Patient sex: M
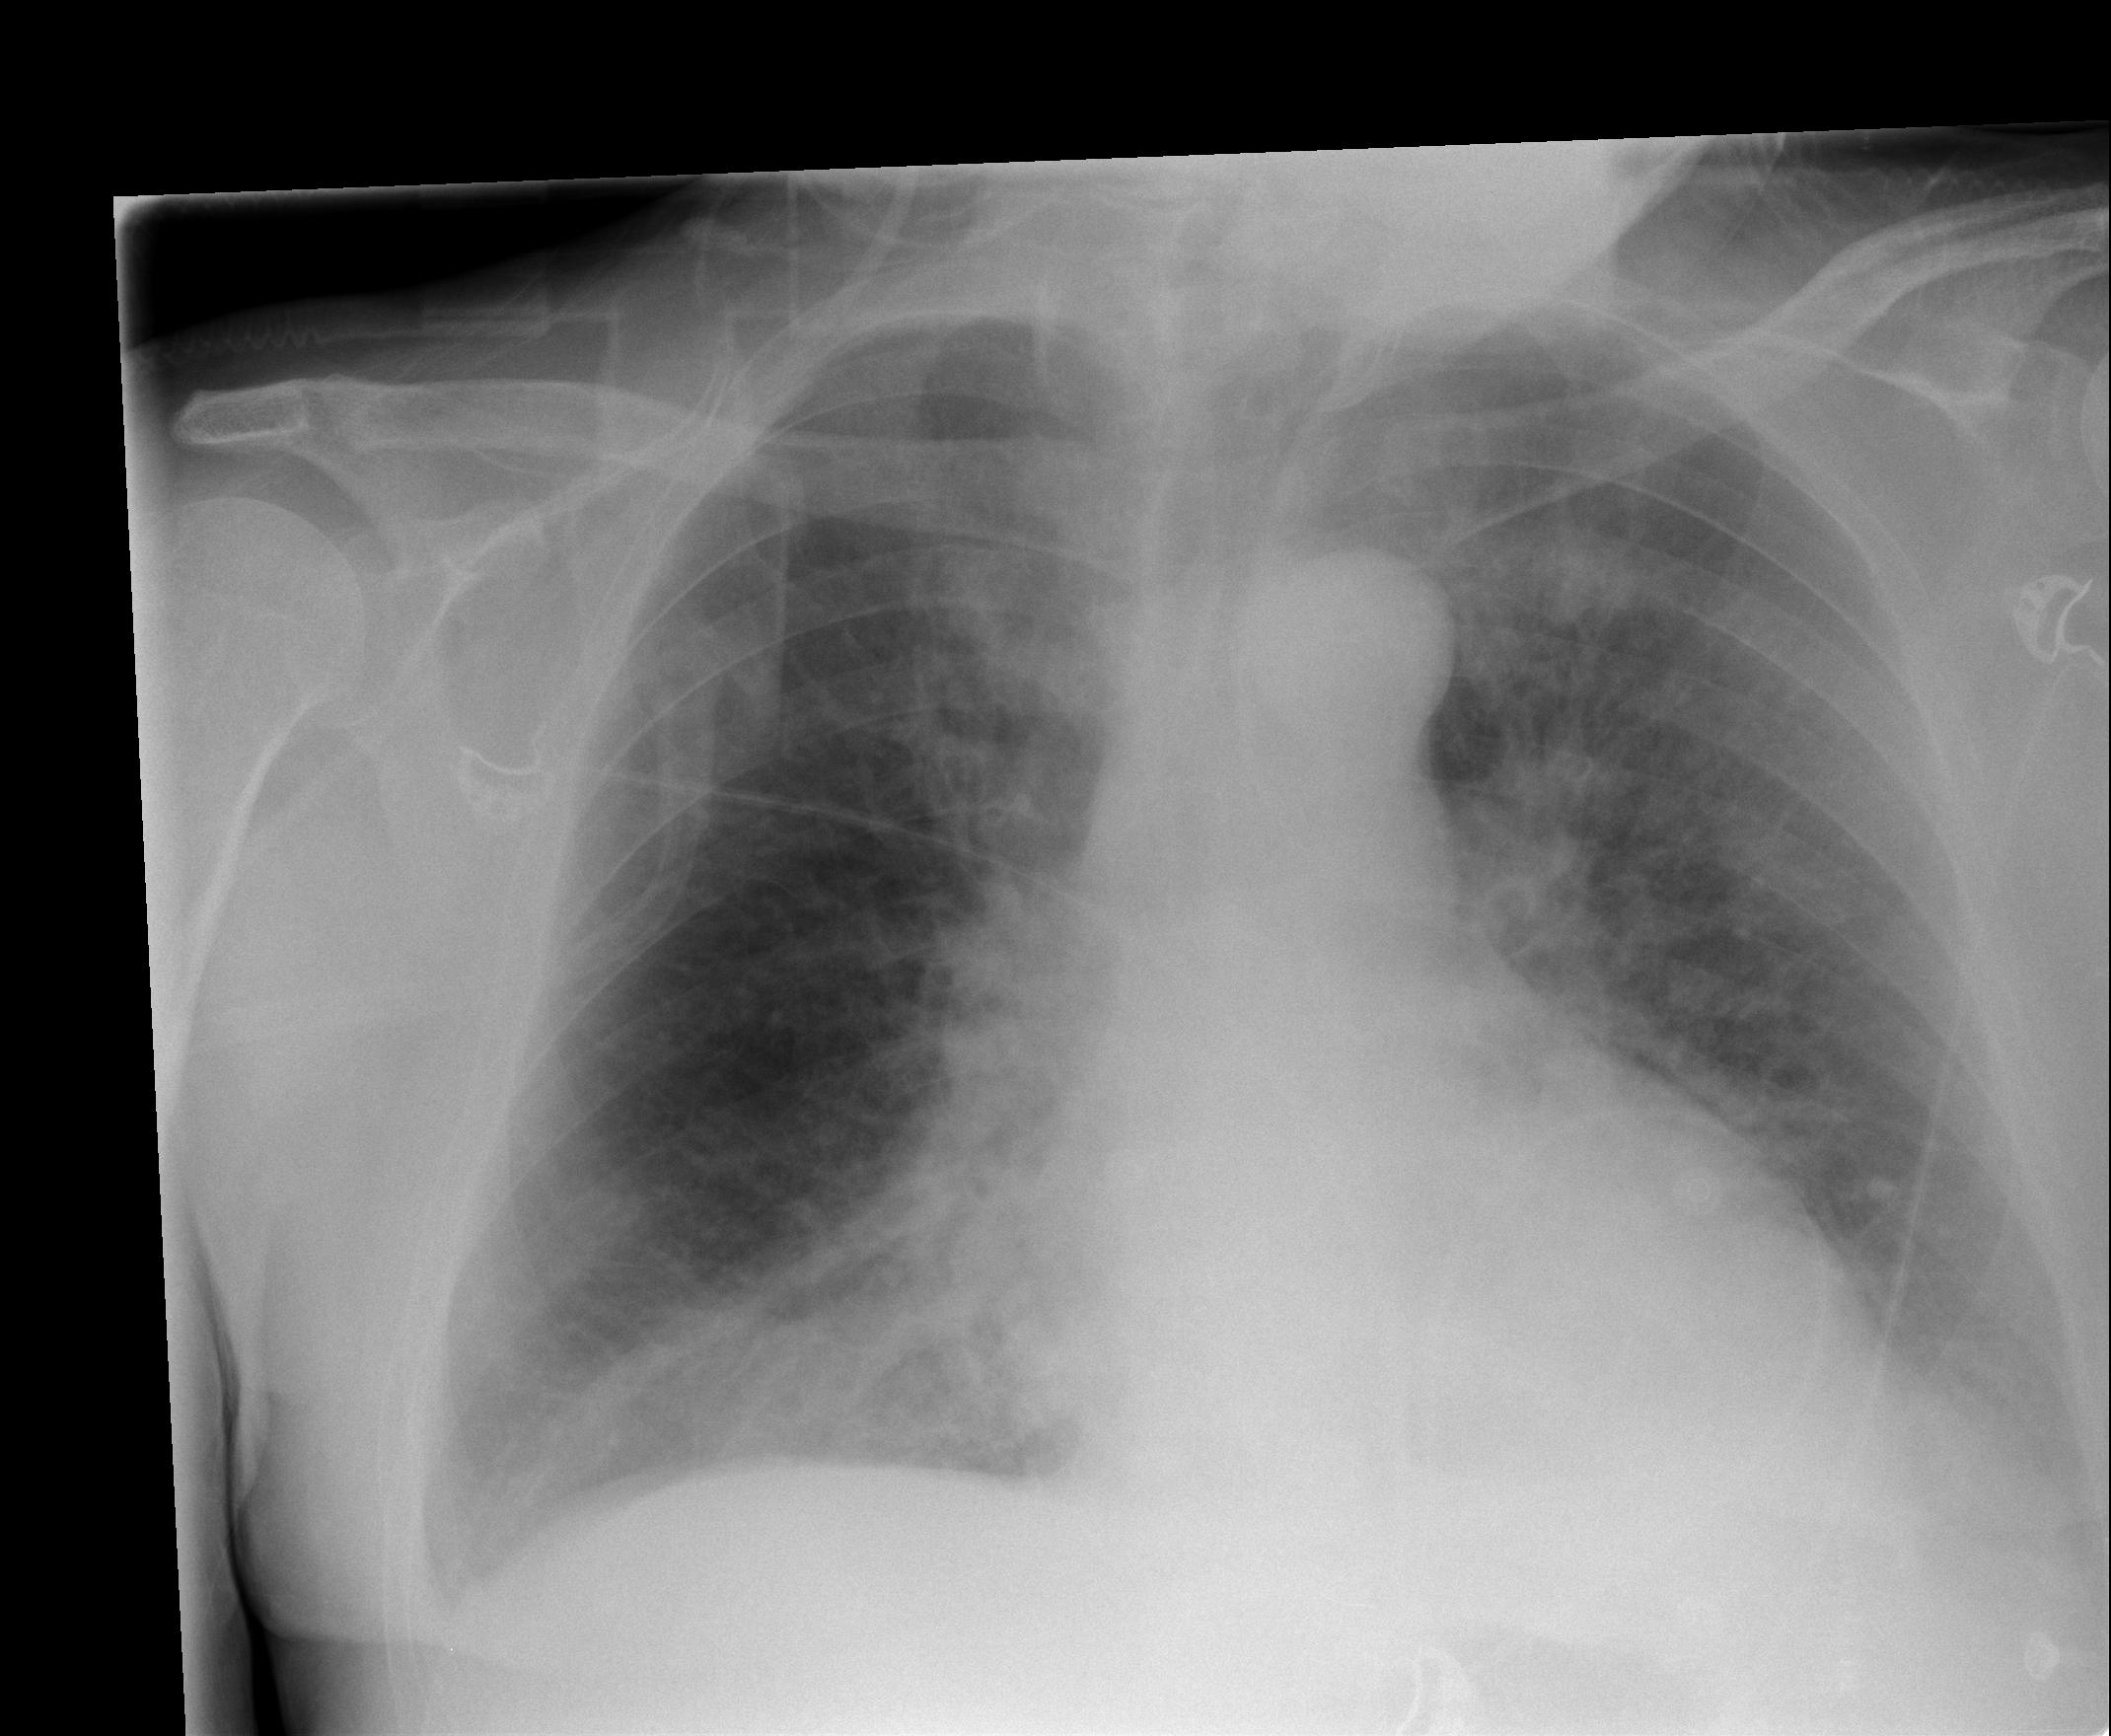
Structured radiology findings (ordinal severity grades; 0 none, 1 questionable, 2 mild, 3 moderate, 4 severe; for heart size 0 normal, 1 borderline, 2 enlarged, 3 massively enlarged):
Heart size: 1
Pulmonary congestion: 2
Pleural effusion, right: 0
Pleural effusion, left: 1
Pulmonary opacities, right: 2
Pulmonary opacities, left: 1
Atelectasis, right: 0
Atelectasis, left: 2